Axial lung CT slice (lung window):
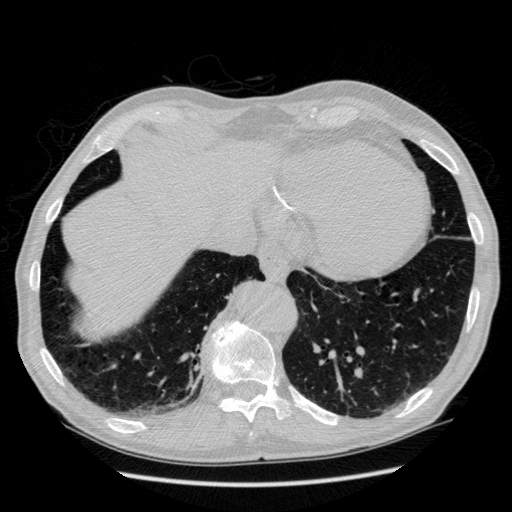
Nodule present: no